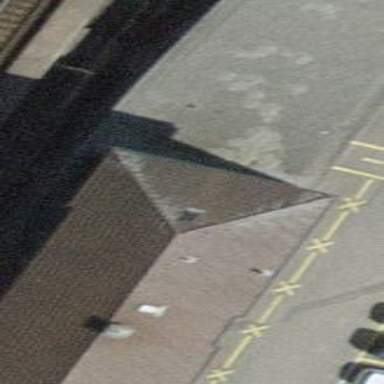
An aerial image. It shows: Train station building.